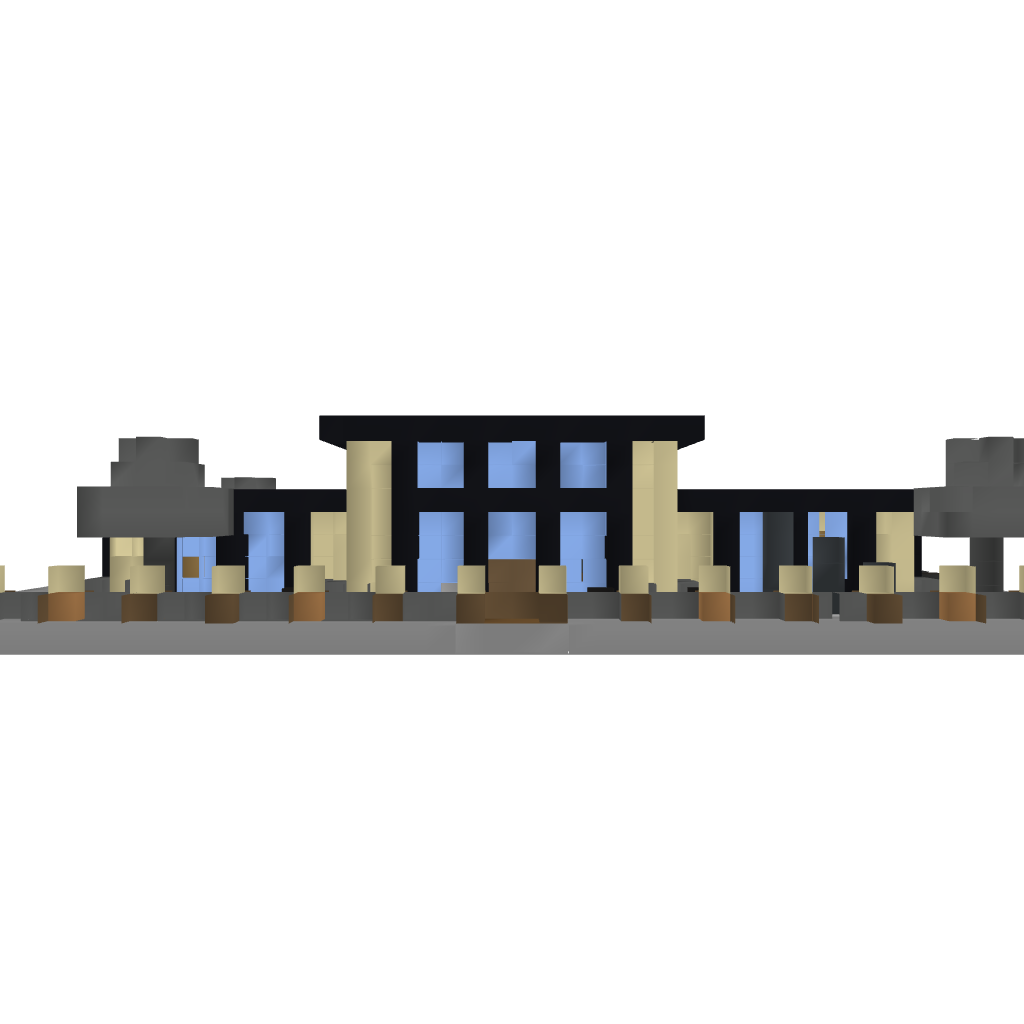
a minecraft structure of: Modern House #3 (Ecl1pse8) 1.7.2